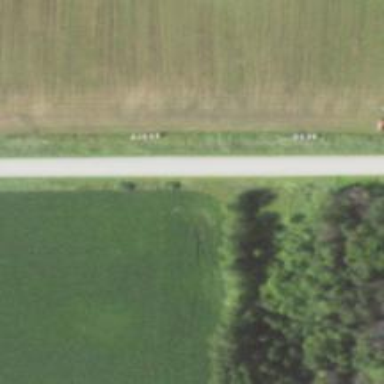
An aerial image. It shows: Row of trees in natural setting.